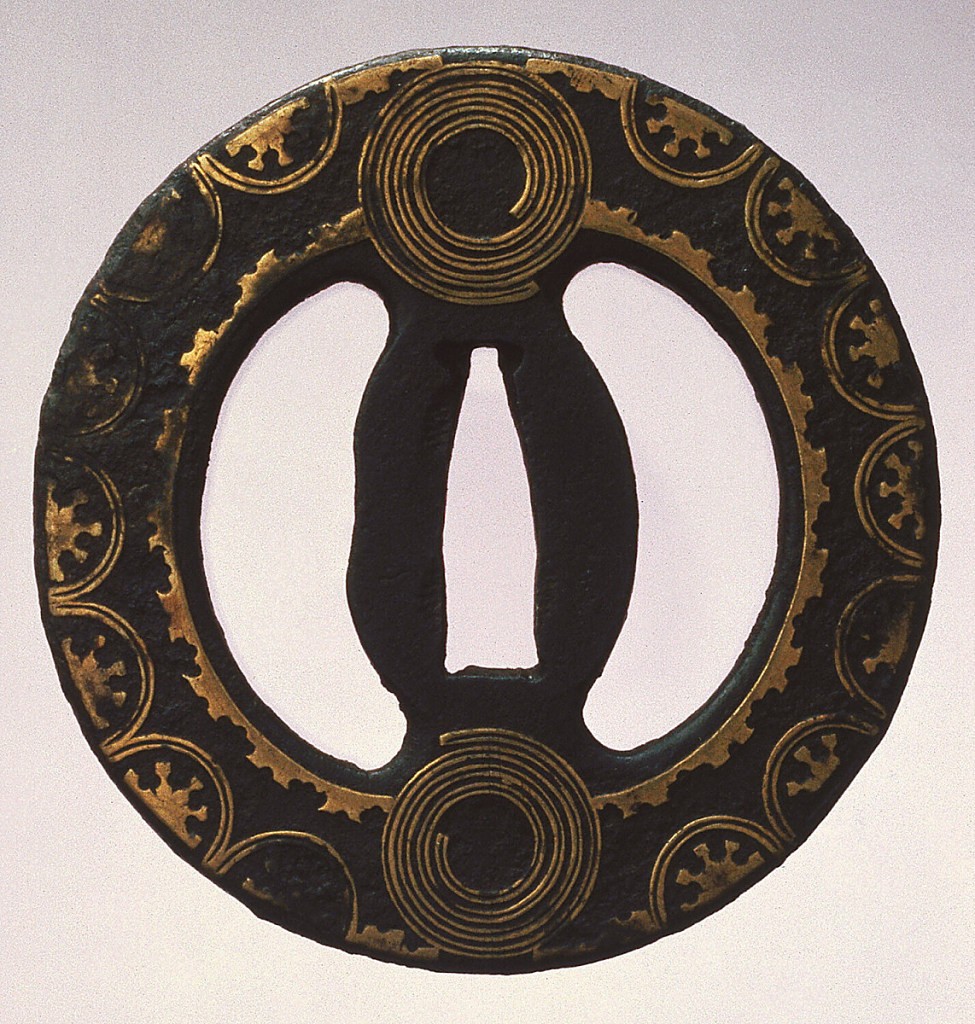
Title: Tsuba
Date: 1688–1703
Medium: Material: Tetsu Surface: Deku-boku Shape: Naga maru
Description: A circe shaped iron Tsuba (Japanese sword hilt).